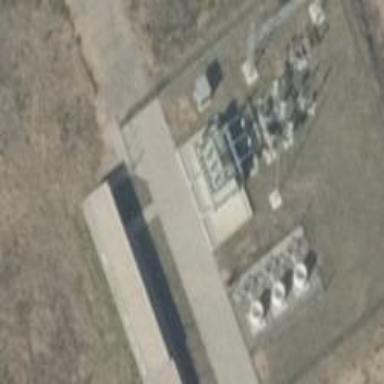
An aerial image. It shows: Transmission-level power substation.